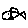
Label: fish